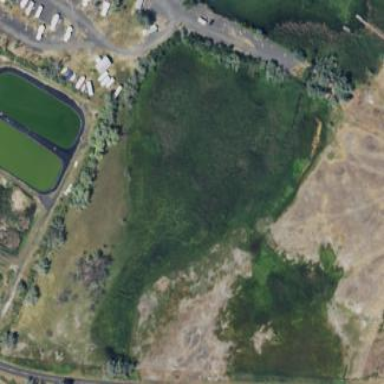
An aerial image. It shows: Marshy wetland area.